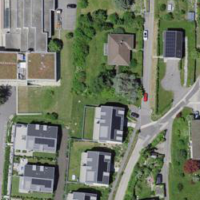
EUNIS habitat code: 53
Species observed at this site:
Oenothera glazioviana
Cydonia oblonga